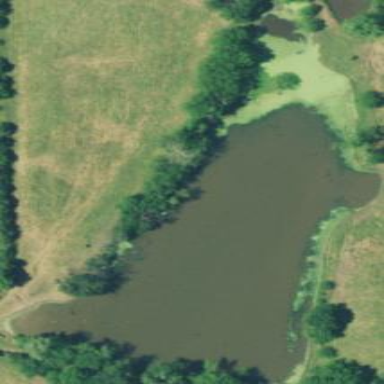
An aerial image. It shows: Peaceful pond surrounded by nature.